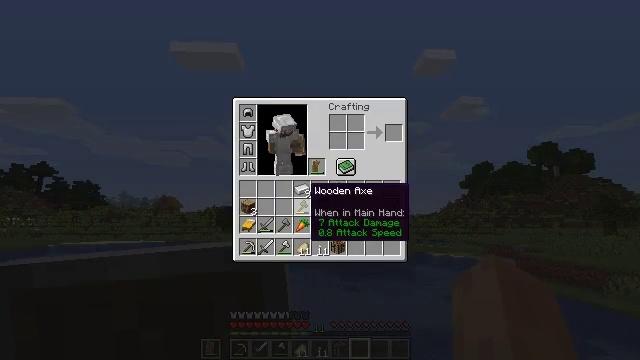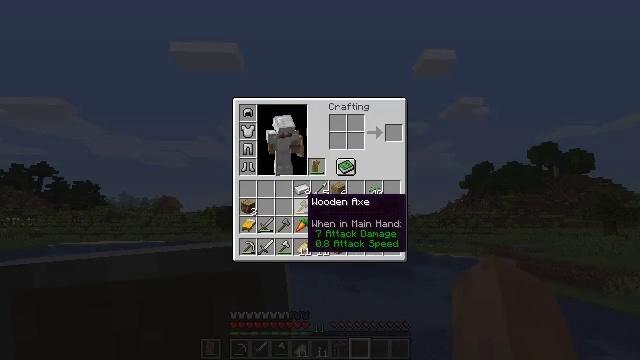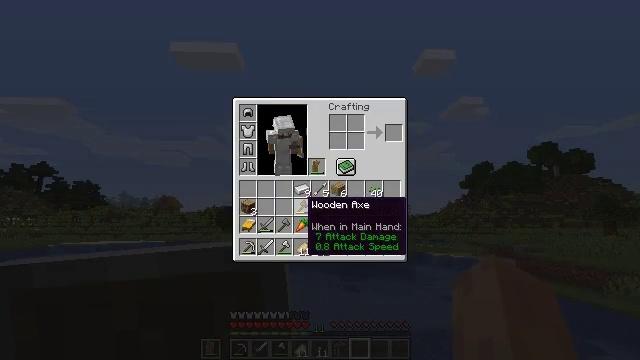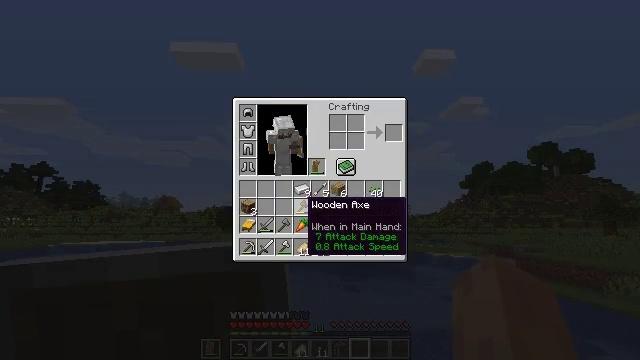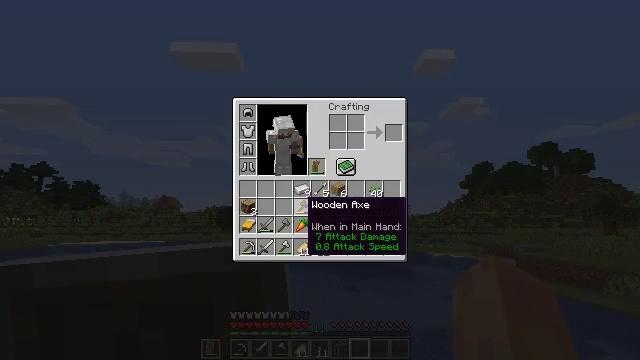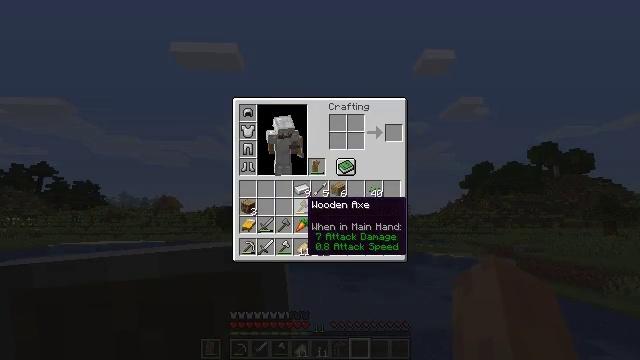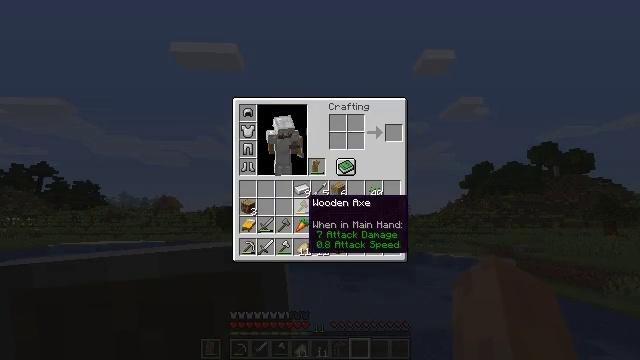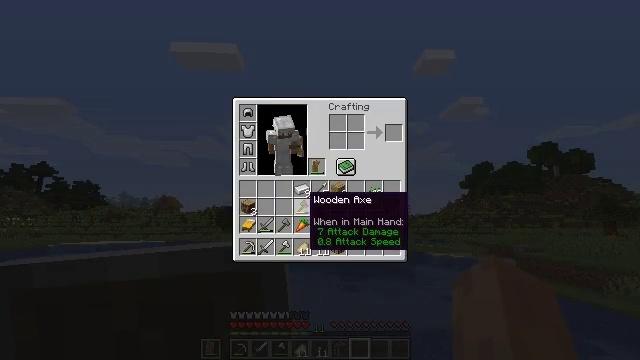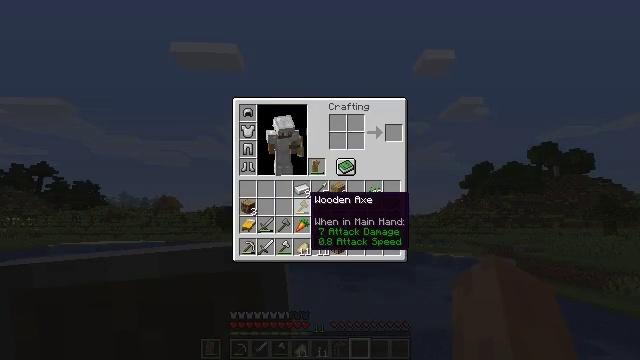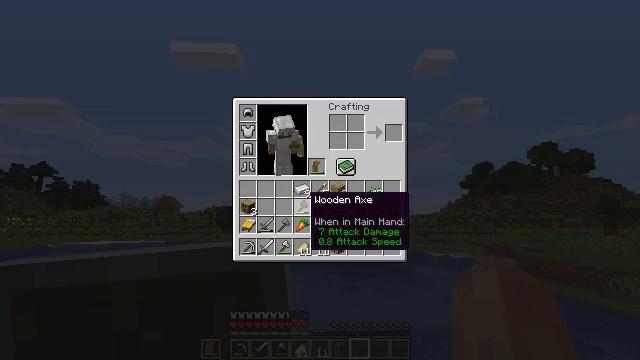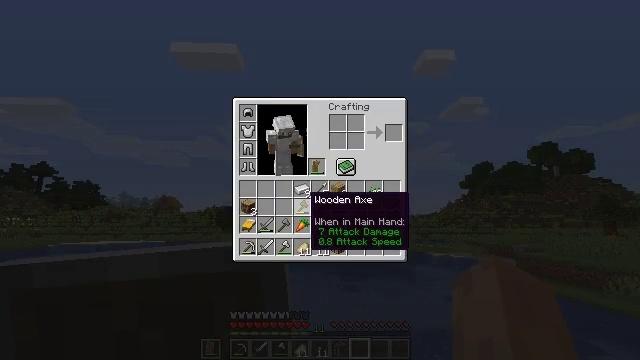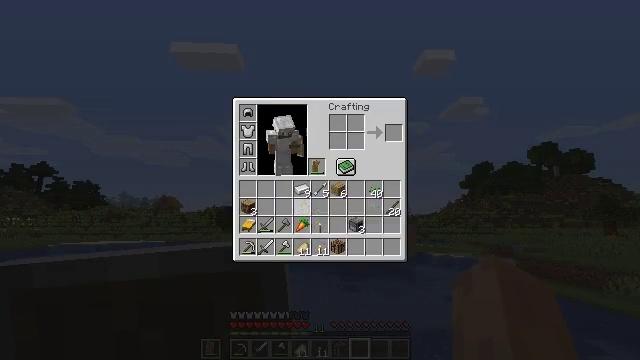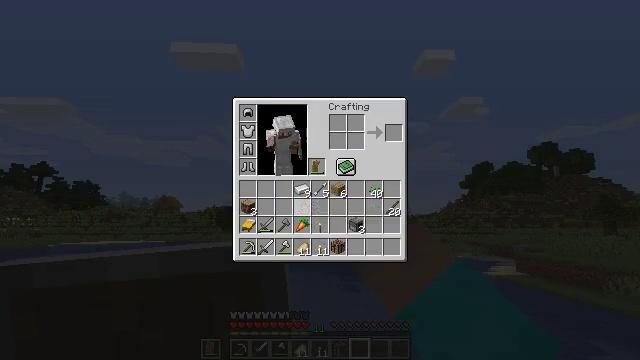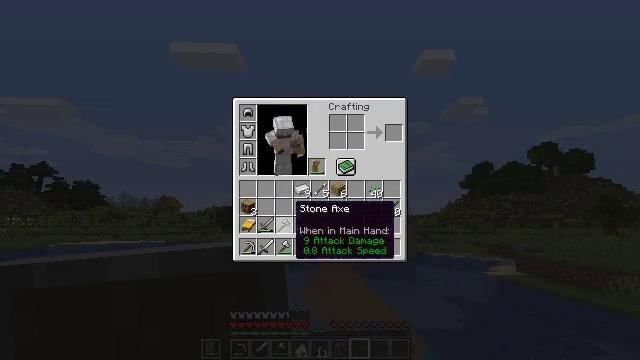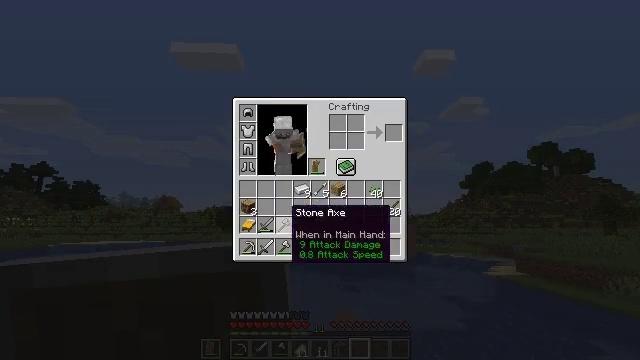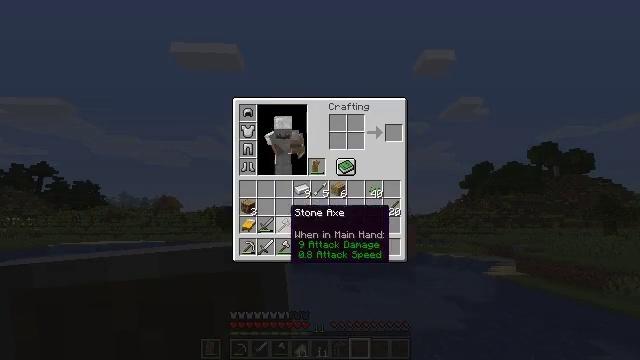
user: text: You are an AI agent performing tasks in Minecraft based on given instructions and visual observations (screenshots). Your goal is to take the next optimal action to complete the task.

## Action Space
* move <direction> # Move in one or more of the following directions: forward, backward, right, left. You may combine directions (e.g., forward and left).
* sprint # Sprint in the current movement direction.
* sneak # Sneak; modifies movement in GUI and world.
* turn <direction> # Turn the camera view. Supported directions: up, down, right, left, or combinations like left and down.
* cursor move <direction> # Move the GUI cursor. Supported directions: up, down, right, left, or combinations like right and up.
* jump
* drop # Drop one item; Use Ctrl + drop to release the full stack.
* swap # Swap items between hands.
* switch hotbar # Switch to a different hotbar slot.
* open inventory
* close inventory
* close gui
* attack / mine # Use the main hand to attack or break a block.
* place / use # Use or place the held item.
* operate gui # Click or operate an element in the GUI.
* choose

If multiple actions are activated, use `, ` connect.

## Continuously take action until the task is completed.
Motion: motion action
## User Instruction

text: Drop a wooden axe.
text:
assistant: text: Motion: sprint, cursor move down
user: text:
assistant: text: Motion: sprint
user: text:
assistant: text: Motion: sprint
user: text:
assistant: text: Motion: sprint
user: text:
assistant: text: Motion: sprint
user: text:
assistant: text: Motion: sprint
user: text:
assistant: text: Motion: sprint
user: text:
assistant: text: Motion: sprint
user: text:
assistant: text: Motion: sprint
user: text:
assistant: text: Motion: sprint
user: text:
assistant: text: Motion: sprint, drop
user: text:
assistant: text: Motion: sprint, cursor move left, drop
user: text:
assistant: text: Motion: sprint
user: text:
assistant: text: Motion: sprint
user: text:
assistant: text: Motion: sprint
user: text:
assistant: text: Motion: sprint